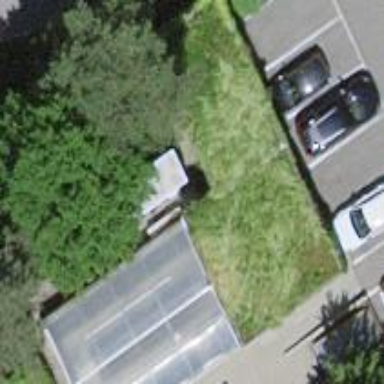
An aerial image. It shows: Service building located at power substation.